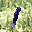
Label: 1